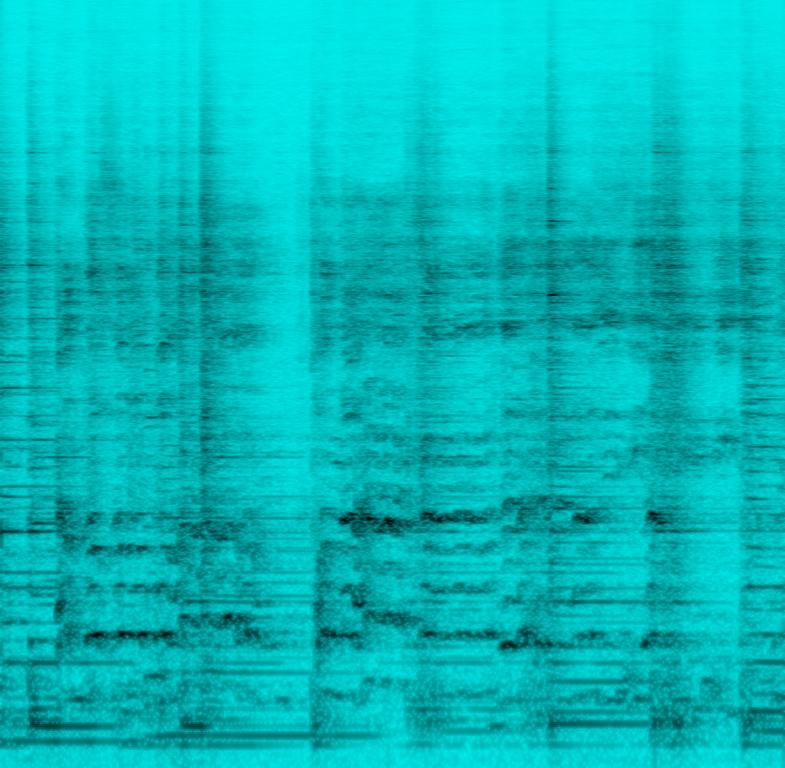
The low quality recording features a live performance of a flamenco song sung by passionate male vocalists and followed by aggressive strumming of flamenco rhythm guitar. It is reverberant and noisy, as it was probably recorded with a phone, and it sounds passionate and emotional.